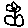
Label: flower